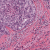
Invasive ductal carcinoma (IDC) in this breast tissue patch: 1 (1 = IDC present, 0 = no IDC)